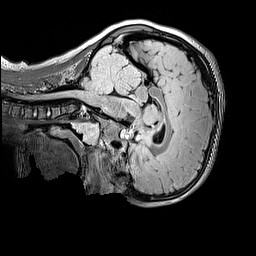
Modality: FLAIR
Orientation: sagittal
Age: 9
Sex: female
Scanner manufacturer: siemens
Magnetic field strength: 3 T
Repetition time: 5 s
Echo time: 0.388 s